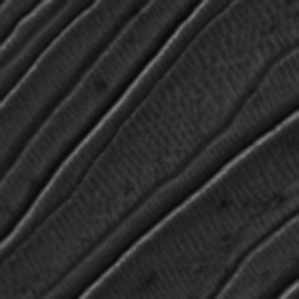
Label: frost